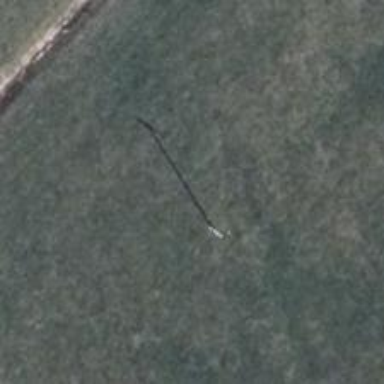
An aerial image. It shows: Power pole.